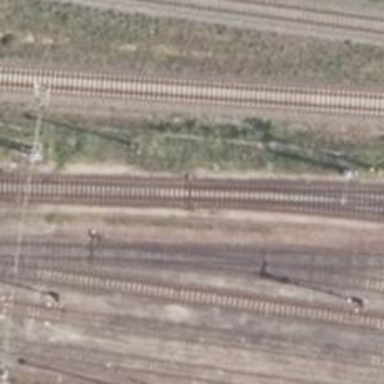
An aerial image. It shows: Railway switch.